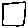
Label: square